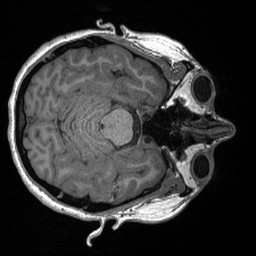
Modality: T1w
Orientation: axial
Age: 28
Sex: female